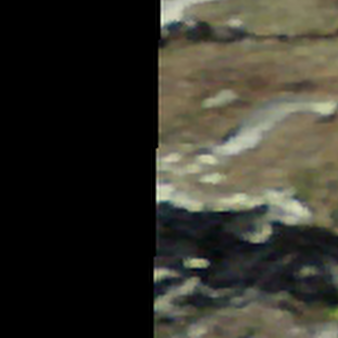
Label: other